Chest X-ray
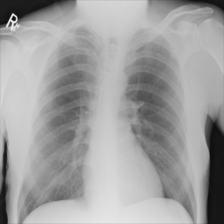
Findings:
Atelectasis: negative
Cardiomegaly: negative
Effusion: negative
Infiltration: negative
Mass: negative
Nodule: negative
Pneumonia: negative
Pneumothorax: negative
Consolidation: negative
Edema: negative
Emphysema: negative
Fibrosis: negative
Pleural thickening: negative
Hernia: negative